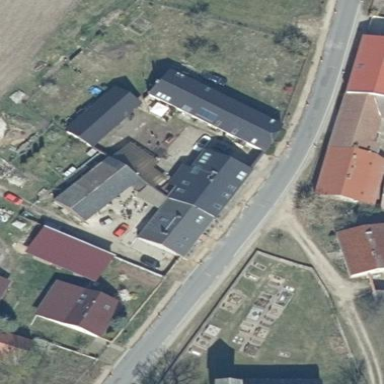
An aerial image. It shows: Building.